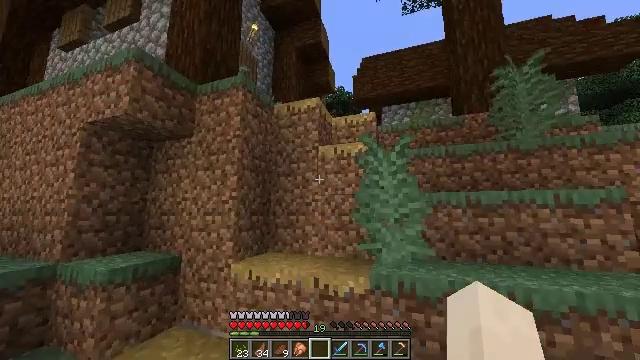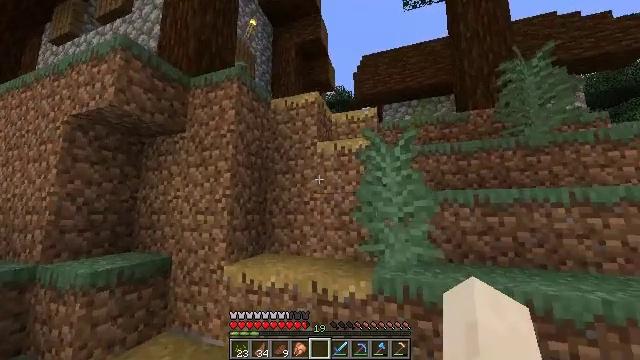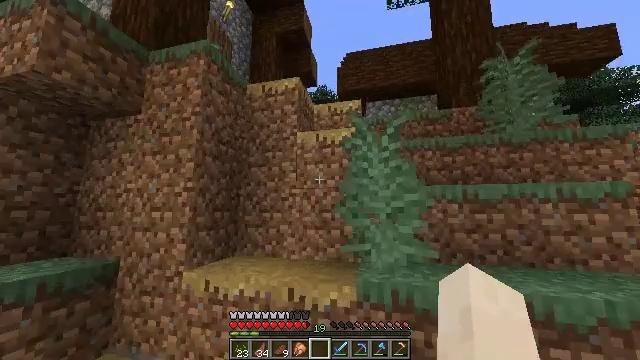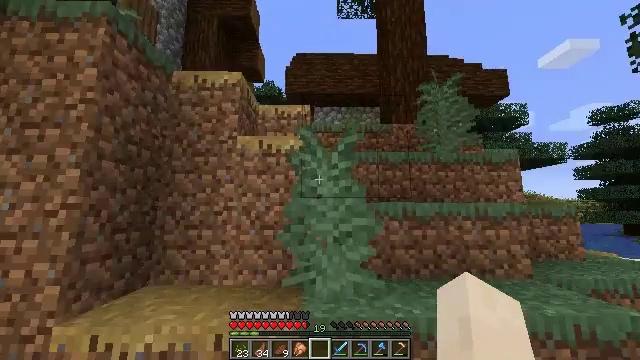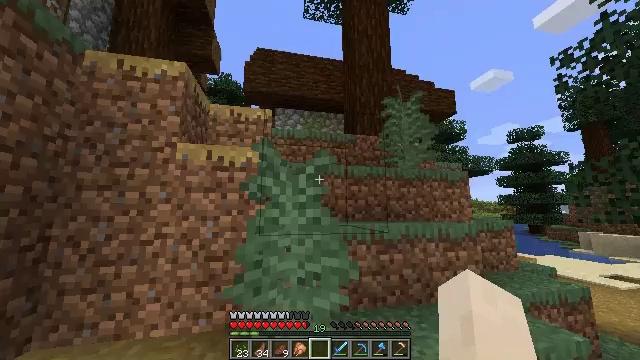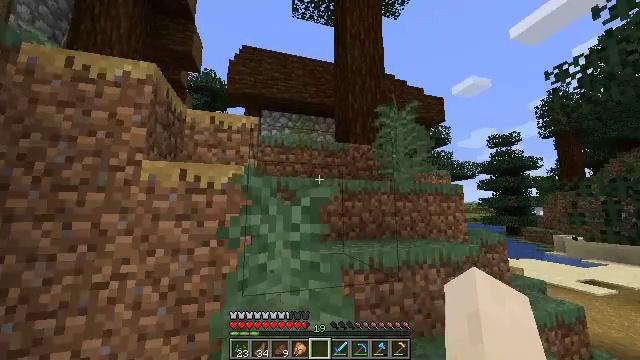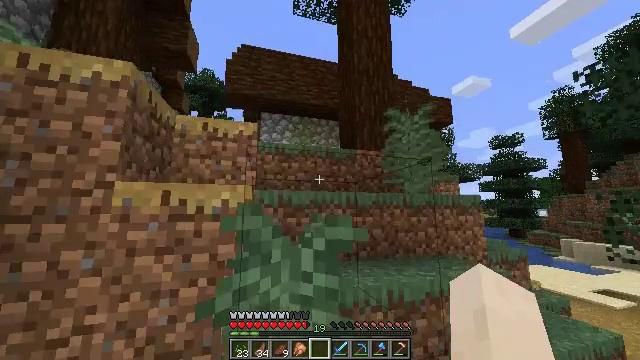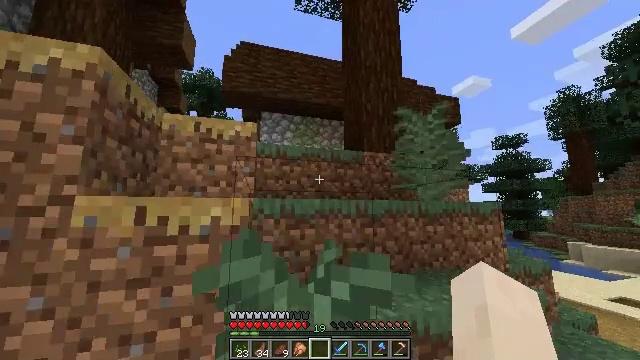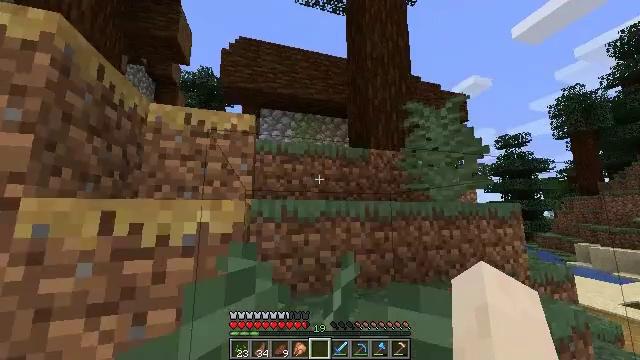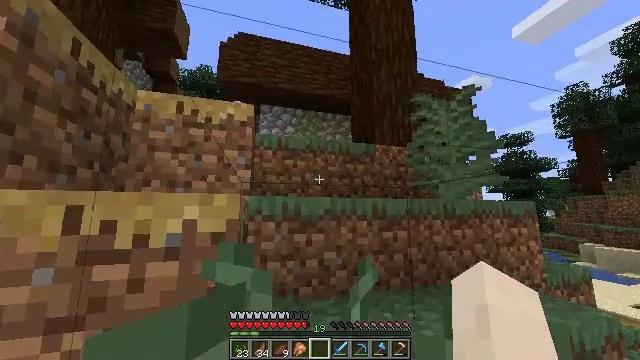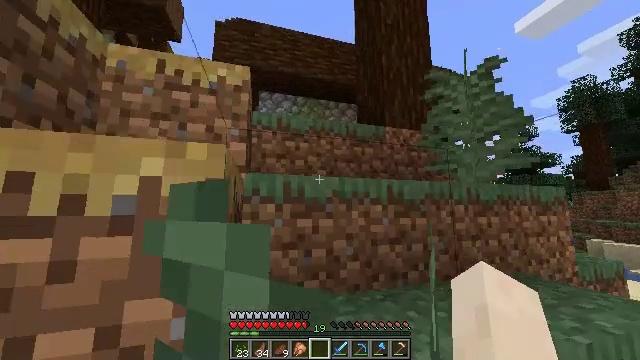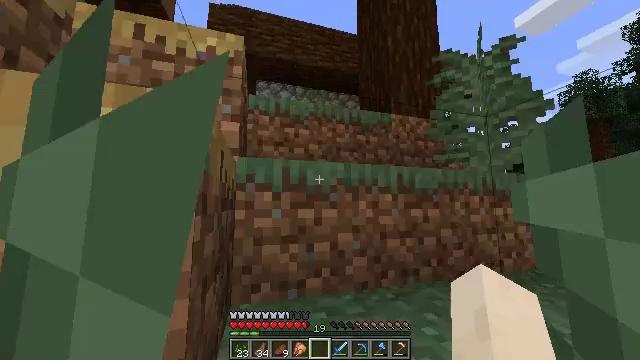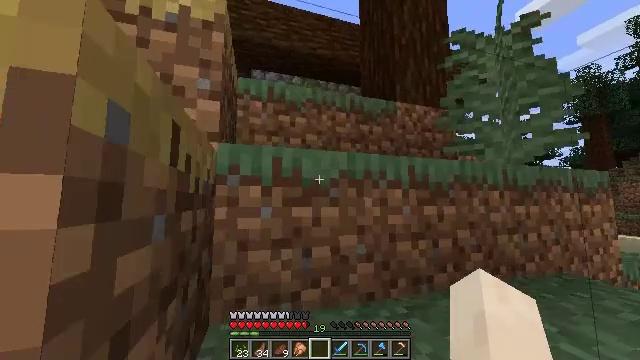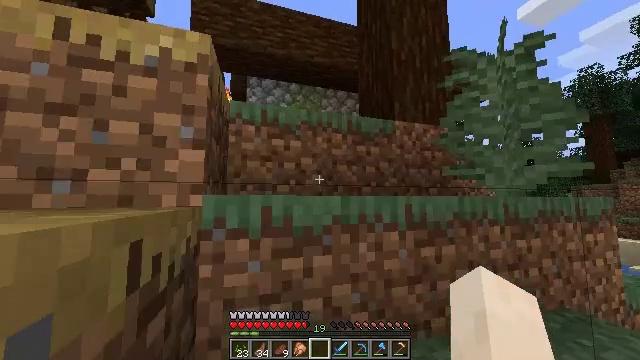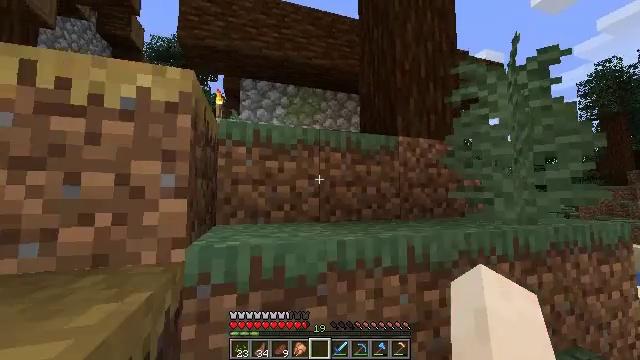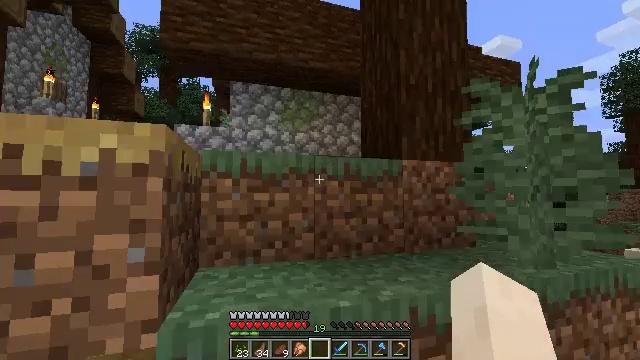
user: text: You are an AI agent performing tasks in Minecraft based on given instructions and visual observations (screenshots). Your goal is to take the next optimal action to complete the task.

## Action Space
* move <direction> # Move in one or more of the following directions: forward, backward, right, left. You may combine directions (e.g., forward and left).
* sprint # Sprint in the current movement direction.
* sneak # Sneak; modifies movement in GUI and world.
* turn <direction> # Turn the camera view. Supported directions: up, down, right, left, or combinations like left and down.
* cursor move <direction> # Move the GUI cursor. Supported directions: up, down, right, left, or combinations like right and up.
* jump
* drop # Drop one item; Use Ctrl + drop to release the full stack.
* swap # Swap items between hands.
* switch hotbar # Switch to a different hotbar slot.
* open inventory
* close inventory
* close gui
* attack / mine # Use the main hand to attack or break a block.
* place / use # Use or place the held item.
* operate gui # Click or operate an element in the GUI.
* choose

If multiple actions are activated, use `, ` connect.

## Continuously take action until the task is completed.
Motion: motion action
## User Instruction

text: Destroy the wheat to collect it.
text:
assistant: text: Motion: move forward
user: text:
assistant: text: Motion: move forward, turn right
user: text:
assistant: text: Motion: move forward, turn right, jump
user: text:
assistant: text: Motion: move forward, turn right, jump
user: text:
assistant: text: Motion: move forward, turn right, jump
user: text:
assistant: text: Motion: move forward, jump
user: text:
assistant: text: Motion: move forward, jump
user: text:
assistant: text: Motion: move forward, jump
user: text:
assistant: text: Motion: move forward, jump
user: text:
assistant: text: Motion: move forward, jump
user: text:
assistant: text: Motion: move forward, jump
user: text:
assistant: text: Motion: move forward, sprint, jump
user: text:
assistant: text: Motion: move forward, sprint, jump
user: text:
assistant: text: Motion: move forward, sprint, jump
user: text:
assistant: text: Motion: move forward, sprint, jump
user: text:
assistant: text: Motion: move forward, jump
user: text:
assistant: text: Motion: move forward, jump
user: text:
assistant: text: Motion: move forward, turn left, jump
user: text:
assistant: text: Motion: move forward, turn left, jump
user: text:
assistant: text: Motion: move forward, turn left and down, jump
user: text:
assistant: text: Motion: move forward, turn left and down, jump
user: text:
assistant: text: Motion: move forward, sprint, turn left, jump
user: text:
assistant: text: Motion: move forward, sprint, turn left, jump
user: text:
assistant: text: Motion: move forward, sprint, jump
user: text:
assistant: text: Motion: move forward, jump
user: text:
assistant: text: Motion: move forward, jump
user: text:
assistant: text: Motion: move forward, jump
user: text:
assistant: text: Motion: move forward, jump
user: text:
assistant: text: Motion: move forward, jump
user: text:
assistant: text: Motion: move forward, turn left, jump